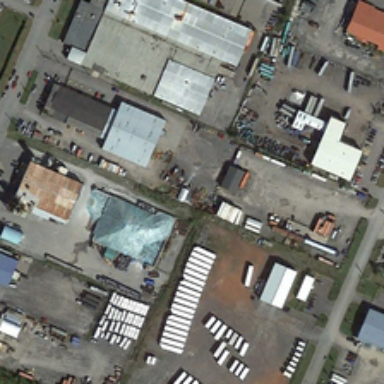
A large number of factories have been built in the industrial area .